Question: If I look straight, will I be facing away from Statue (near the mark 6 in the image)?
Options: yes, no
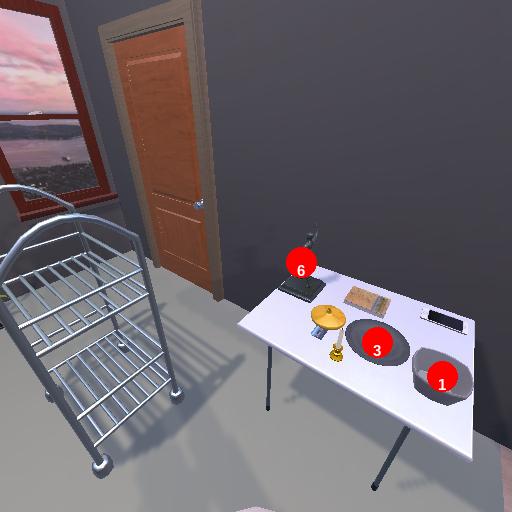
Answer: yes